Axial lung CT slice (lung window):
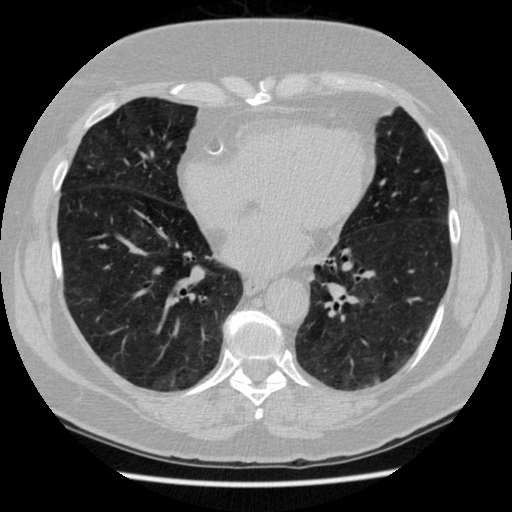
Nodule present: no